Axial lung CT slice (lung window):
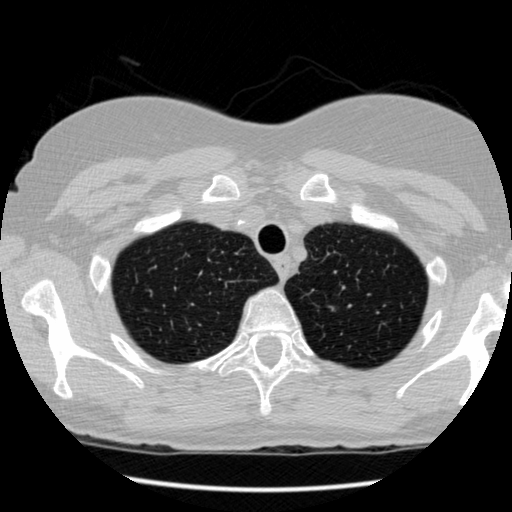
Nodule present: no